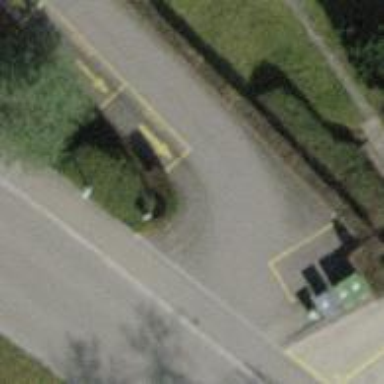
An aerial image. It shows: Parking aisle designated as service road.